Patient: sex M, age 28
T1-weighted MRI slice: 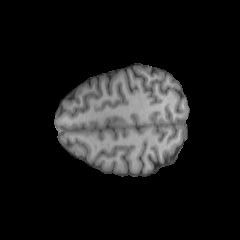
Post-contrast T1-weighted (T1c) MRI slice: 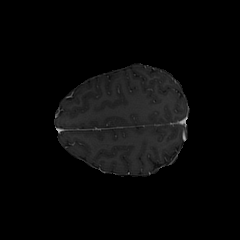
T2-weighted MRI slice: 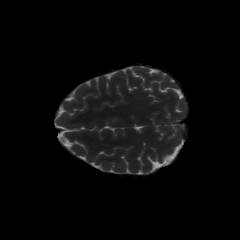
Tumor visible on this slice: no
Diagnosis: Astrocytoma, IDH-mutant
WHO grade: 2